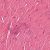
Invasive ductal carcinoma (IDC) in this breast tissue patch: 0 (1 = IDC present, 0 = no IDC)